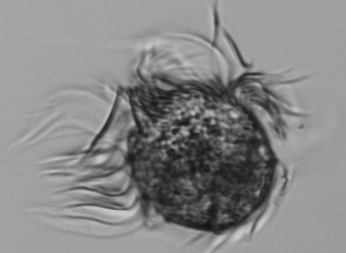
Label: Pelagostrobilidium